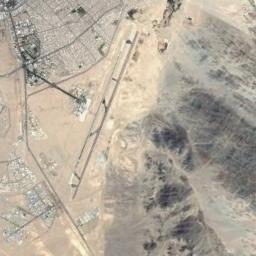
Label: airport